Field crop: maize
Growth stage: 2
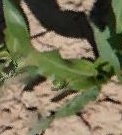
Species: maize